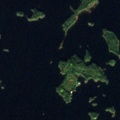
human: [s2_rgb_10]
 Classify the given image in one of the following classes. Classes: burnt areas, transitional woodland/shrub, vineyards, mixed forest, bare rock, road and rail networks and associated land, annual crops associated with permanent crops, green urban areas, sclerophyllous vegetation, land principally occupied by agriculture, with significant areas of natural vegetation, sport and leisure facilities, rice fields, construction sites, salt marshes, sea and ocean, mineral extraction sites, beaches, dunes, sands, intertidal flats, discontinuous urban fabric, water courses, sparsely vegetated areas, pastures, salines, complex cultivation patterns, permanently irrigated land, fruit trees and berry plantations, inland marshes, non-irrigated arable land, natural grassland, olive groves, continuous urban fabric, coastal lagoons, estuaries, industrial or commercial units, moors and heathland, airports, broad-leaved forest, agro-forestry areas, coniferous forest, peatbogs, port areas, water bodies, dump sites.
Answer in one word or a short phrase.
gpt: water bodies